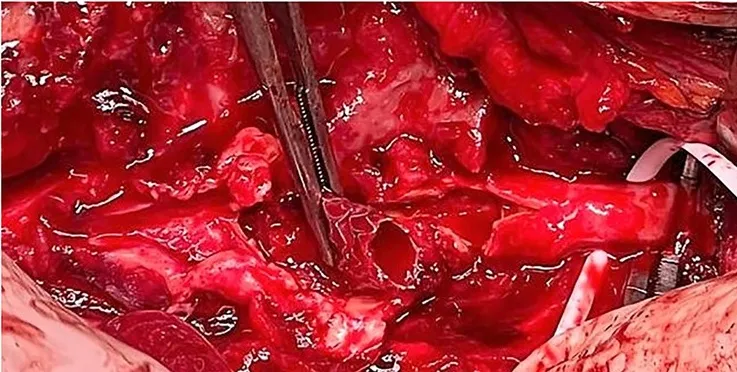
(B) Intraoperative image showing stent graft removal.
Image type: medical_photograph (other_medical_photograph)